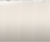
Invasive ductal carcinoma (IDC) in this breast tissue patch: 0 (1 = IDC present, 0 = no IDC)